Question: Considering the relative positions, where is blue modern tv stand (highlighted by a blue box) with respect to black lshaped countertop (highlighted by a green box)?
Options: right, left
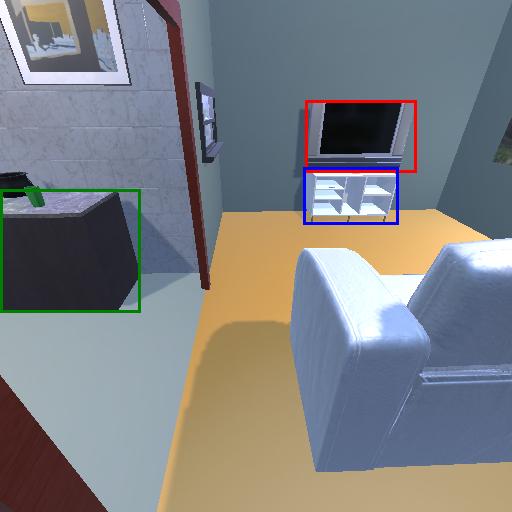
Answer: right